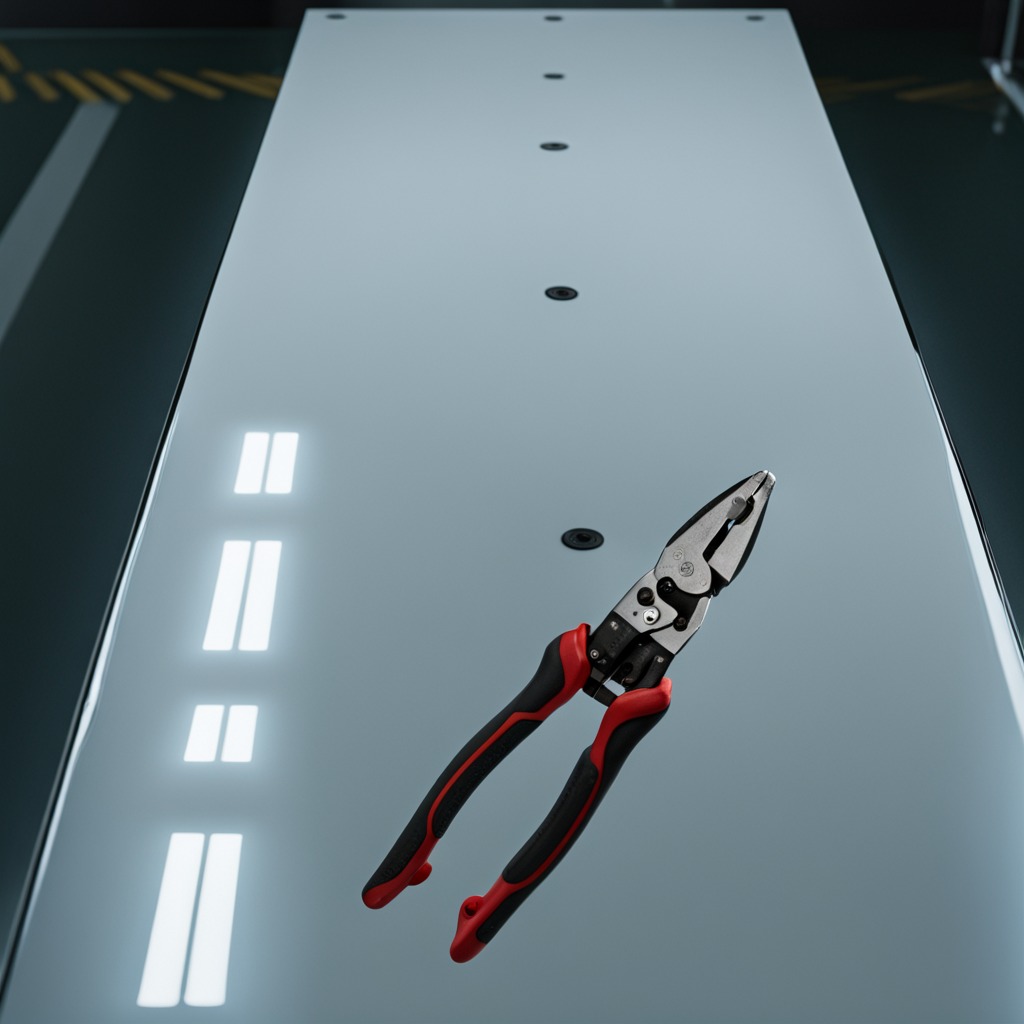
A plier is lying on a table in a ship maintenance bay industrial lighting.